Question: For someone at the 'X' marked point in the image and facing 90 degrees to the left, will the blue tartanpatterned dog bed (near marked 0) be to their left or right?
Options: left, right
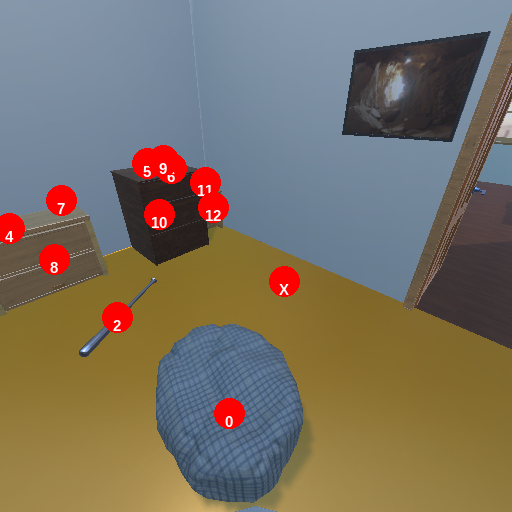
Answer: left